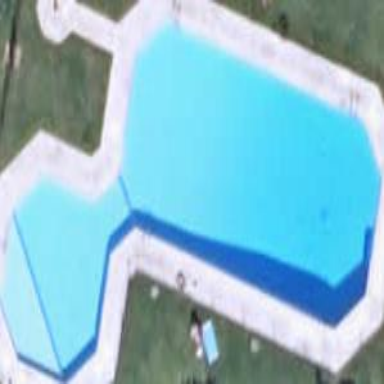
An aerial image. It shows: Swimming pool located in leisure land.